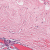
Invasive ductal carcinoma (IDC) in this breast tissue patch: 0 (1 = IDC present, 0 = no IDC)